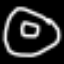
Label: donut